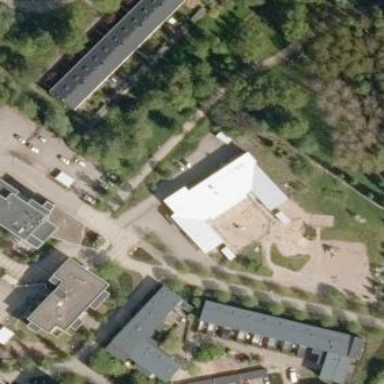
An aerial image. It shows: Public building.